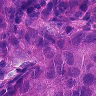
Metastatic tissue present: yes